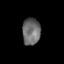
Tissue: prostate
Cell type: Fibroblasts
Senescence score: 0.7036
Nuclear area (px): 477
Mean DAPI intensity: 106.908